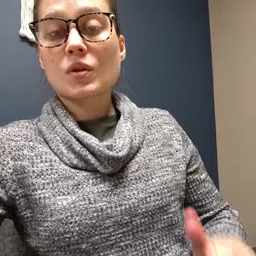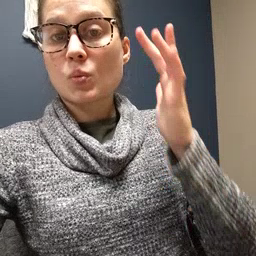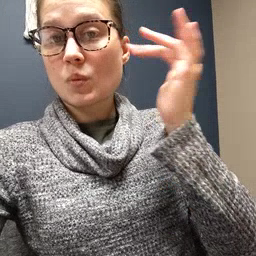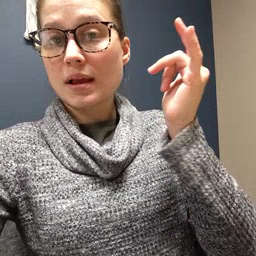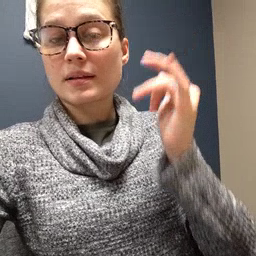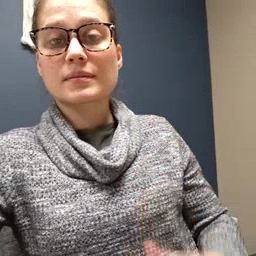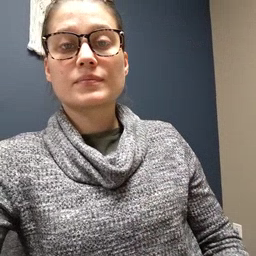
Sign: why